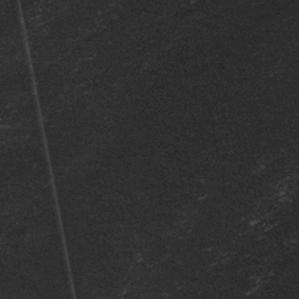
Label: frost